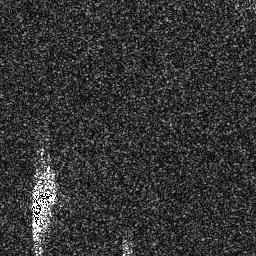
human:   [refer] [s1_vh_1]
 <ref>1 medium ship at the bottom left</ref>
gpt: <box>[[10, 73, 22, 91, 0]]</box>